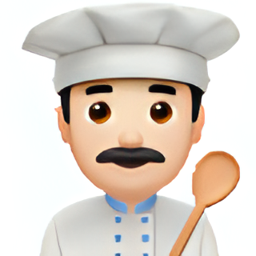
Name: male cook type 1 2
Emoji: 👨🏻‍🍳
Group: People & Body
Sub-group: person-role